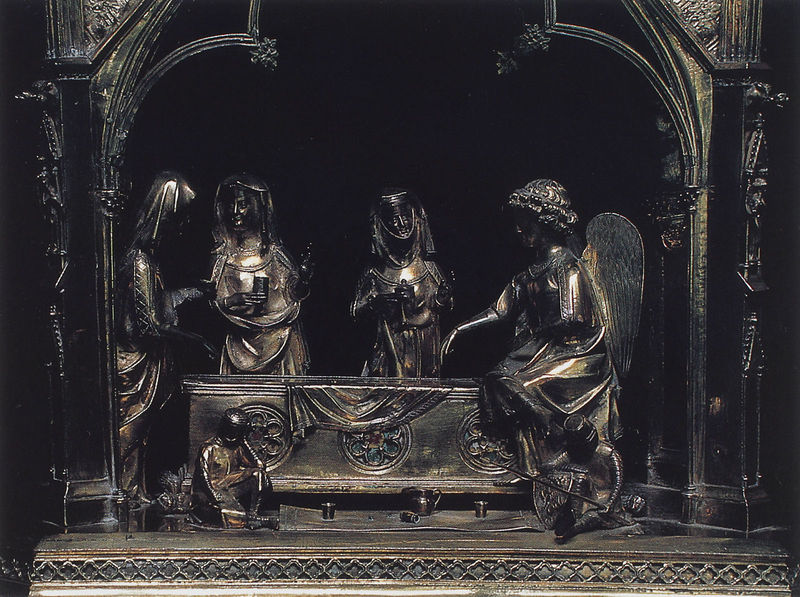
Titel: Reliquiar von Saint-Sépulcre
Institution: Paris, Galeries nationales du Grand Palais
Schlagwörter: flügel, hand, frauen, blume, säulen, schleier, tuch, architektur, figur, kind, bühne, locken, engel, kanne, krug, putto, skulptur, relief, schlafen, figuren, lanze, soldaten, kopftuch, ornamente, metall, bronze, foto, becher, schild, gefäß, kupfer, schwert, kreise, ritter, altar, tassen, sarg, grab, baldachin, heilige, wachen, auferstehung, sarkophag, mittelater, nonnen, reliquiar, rostten, gothick, kupfer#, frauen,engel,grab,skulptur,guß,metall,kind,kirche